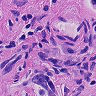
Metastatic tissue present: yes